Aerial crown-view tile of a tropical tree (Barro Colorado Island, Panama), acquired 20250715:
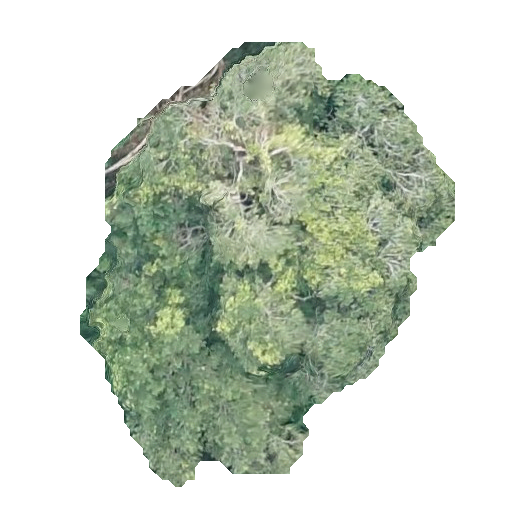
Species: Calophyllum longifolium
GBIF accepted scientific name: Calophyllum longifolium
Crown area: 164.796 m²